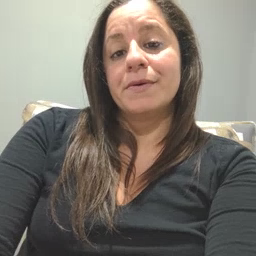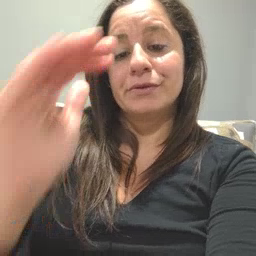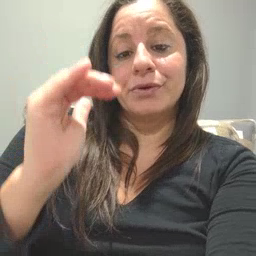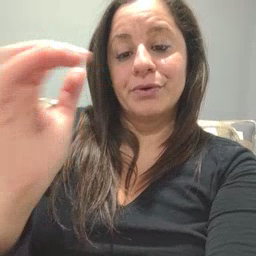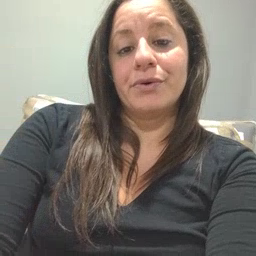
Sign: child